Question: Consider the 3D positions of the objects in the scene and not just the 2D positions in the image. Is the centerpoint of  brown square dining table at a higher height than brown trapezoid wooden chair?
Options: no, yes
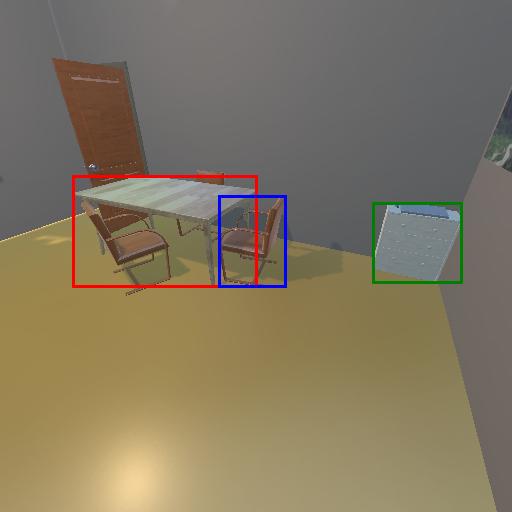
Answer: no